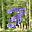
Label: 3